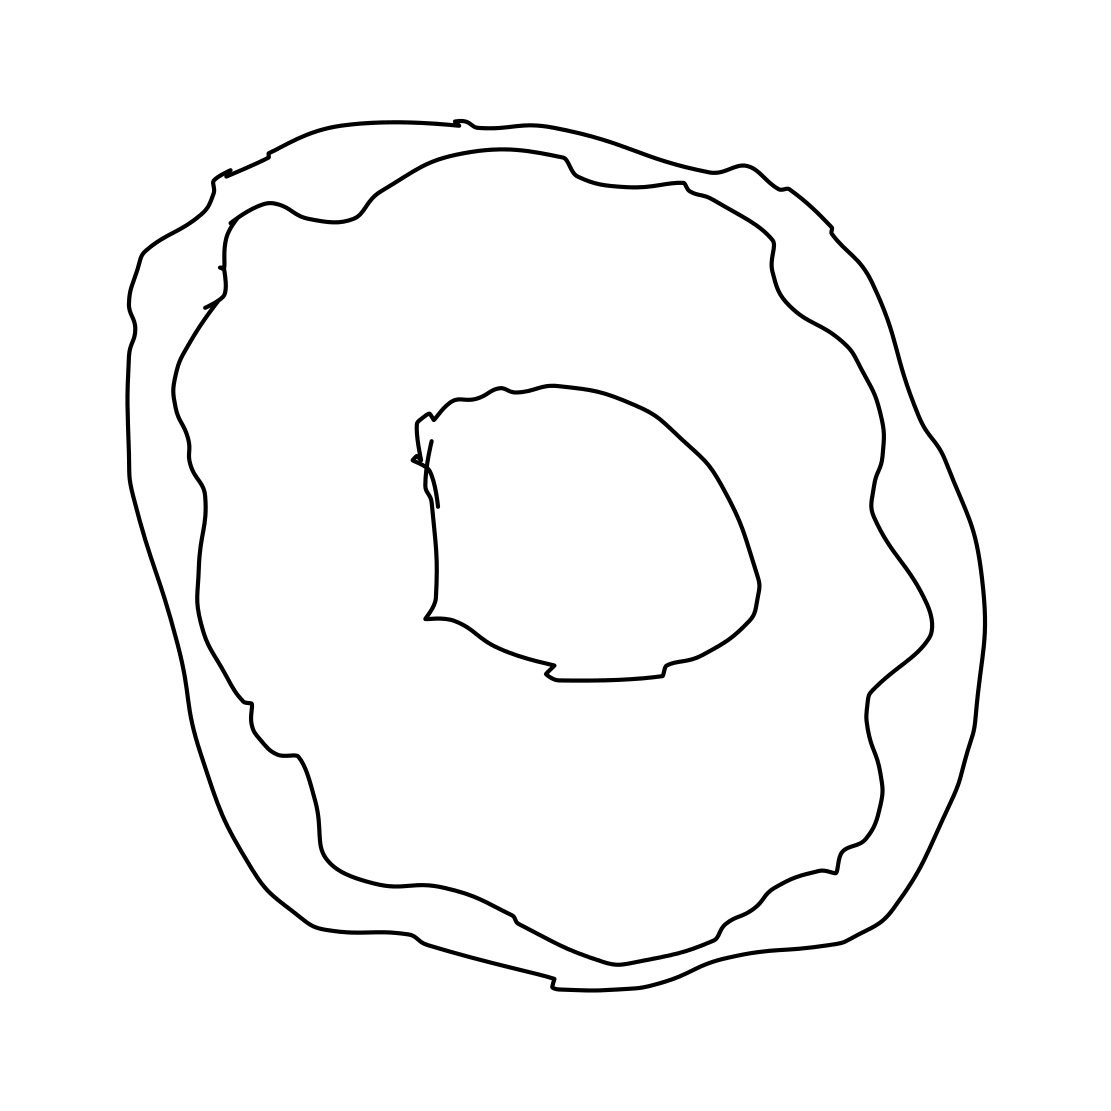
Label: donut